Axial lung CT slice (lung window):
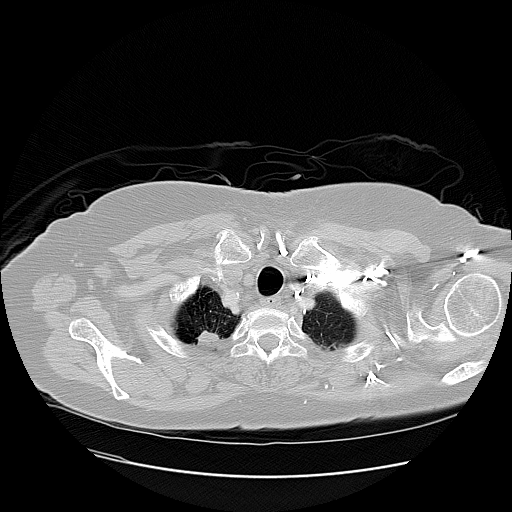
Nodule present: no